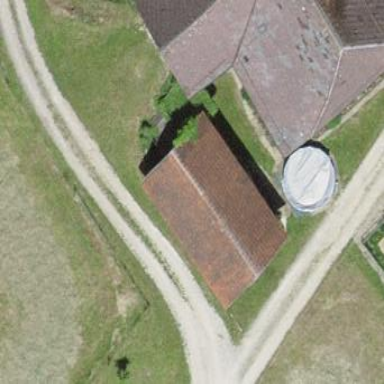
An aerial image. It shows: Barn.